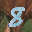
Label: 8